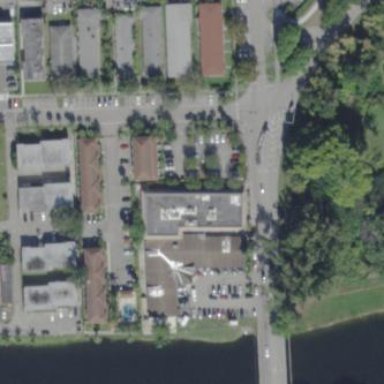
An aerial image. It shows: Nursing home building.